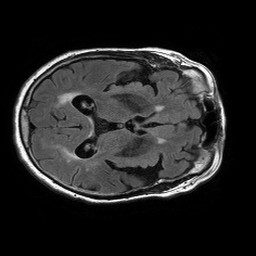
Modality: FLAIR
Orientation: axial
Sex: female
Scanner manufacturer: philips
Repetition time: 11 s
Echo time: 0.125 s